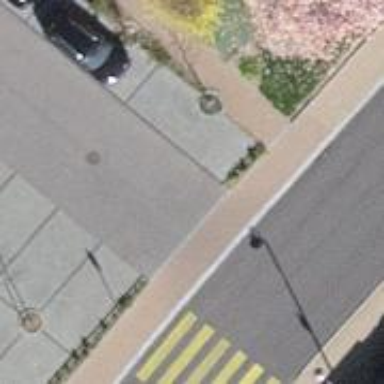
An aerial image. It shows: Service road with surface made of paving stones.